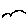
Label: bird